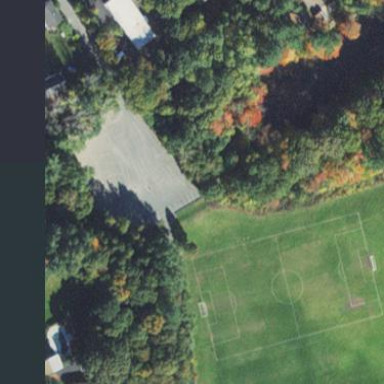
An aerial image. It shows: Recreation ground.